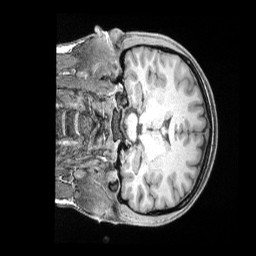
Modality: T1w
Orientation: coronal
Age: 33
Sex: female
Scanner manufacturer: siemens
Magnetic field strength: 3 T
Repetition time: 2 s
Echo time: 0.00211 s